【题型】证明题　【知识点】解析几何　【难度】medium
如图，已知$A(6,6\sqrt{3})$，$B(0,0)$，$C(12,0)$，直线$l:(k+\sqrt{3})x-y-2k=0$.

\vspace{3pt}
\noindent
(1)证明直线$l$经过某一定点，并求此定点坐标；

\noindent
(2)若直线$l$等分$\triangle ABC$的面积，求直线$l$的一般式方程；

\noindent
(3)若$P(2,2\sqrt{3})$，李老师站在点$P$用激光笔照出一束光线，依次由$BC$（反射点为$K$）、$AC$（反射点为$I$）反射后，光斑落在$P$点，求入射光线$PK$的直线方程.
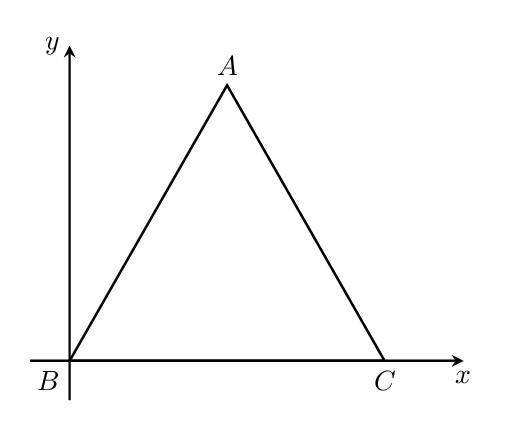
【解答】
\vspace{8pt}
\noindent
\textbf{【答案】}
(1)证明见解析，定点坐标为$(2,2\sqrt{3})$；

\noindent
(2)$\sqrt{3}x+17y-36\sqrt{3}=0$；

\noindent
(3)$2x+\sqrt{3}y-10=0$.

\vspace{3pt}
\noindent
\textbf{【分析】}
(1) 整理得到$k(x-2)+(\sqrt{3}x-y)=0$，从而得到方程组，求出定点坐标；

\noindent
(2) 求出定点$P(2,2\sqrt{3})$在直线$AB$上，且$|AM|=8$，由$S_{\triangle AMD}=\dfrac{1}{2}S_{\triangle ABC}$得到$|AD|=\dfrac{3}{4}|AC|=9$，设出$D(x_0,y_0)$，由向量比例关系得到$D$点坐标，得到直线方程；

\noindent
(3) 作出辅助线，确定$P$关于$BC$和$AC$的对称点$P_1,P_2$，得到$k_{P_2P_1}=\dfrac{2\sqrt{3}}{3}$，由对称性得$k_{PK}=-\dfrac{2\sqrt{3}}{3}$，写成直线方程.

\vspace{5pt}
\noindent
\textbf{【解析】}
(1) 直线$l:(k+\sqrt{3})x-y-2k=0$可化为$k(x-2)+(\sqrt{3}x-y)=0$，

\noindent
令$\begin{cases}x-2=0 \\ \sqrt{3}x-y=0\end{cases}$，解得$\begin{cases}x=2 \\ y=2\sqrt{3}\end{cases}$，故直线$l$经过的定点坐标为$(2,2\sqrt{3})$；

\vspace{5pt}
\noindent
(2) 因为$A(6,6\sqrt{3})$，$B(0,0)$，$C(12,0)$，所以$|AB|=|AC|=|BC|=12$，

\noindent
由题意得直线$AB$方程为$y=\sqrt{3}x$，

\noindent
故直线$l$经过的定点$M(2,2\sqrt{3})$在直线$AB$上，所以$|AM|=\sqrt{(6-2)^2+(6\sqrt{3}-2\sqrt{3})^2}=8$，

\noindent
设直线$l$与$AC$交于点$D$，所以$S_{\triangle AMD}=\dfrac{1}{2}S_{\triangle ABC}$，

\noindent
即$\dfrac{1}{2}|AM||AD|\sin A=\dfrac{1}{2}\times\dfrac{1}{2}\times|AB||AC|\sin A$，所以$|AD|=\dfrac{3}{4}|AC|=9$，

\noindent
设$D(x_0,y_0)$，所以$\overrightarrow{AD}=\dfrac{3}{4}\overrightarrow{AC}$，即$(x_0-6,y_0-6\sqrt{3})=\dfrac{3}{4}(6,-6\sqrt{3})$，

\noindent
所以$x_0=\dfrac{21}{2}$，$y_0=\dfrac{3\sqrt{3}}{2}$，所以$D\left(\dfrac{21}{2},\dfrac{3\sqrt{3}}{2}\right)$，

\noindent
将$D$点坐标代入直线$l$的方程，解得$k=-\dfrac{18\sqrt{3}}{17}$，

\noindent
所以直线$l$的方程为$\sqrt{3}x+17y-36\sqrt{3}=0$；

\vspace{5pt}
\noindent
(3) 设$P$关于$BC$的对称点$P_1(2,-2\sqrt{3})$，关于$AC$的对称点$P_2(m,n)$，

\noindent
直线$AC$的方程为$\dfrac{y-0}{6\sqrt{3}-0}=\dfrac{x-12}{6-12}$，即$y=-\sqrt{3}(x-12)$，

\noindent
直线$AC$的方程为$y=-\sqrt{3}(x-12)$，所以$\begin{cases}\dfrac{n-2\sqrt{3}}{m-2}\cdot(-\sqrt{3})=-1 \\ \dfrac{n+2\sqrt{3}}{2}=-\sqrt{3}\left(\dfrac{m+2}{2}-12\right)\end{cases}$，

\noindent
解得$m=14,n=6\sqrt{3}$，所以$P_2(14,6\sqrt{3})$，

\noindent
由题意得$P_1,K,I,P_2$四点共线，$k_{P_2P_1}=\dfrac{2\sqrt{3}}{3}$，由对称性得$k_{PK}=-\dfrac{2\sqrt{3}}{3}$，

\noindent
所以入射光线$PK$的直线方程为$y-2\sqrt{3}=-\dfrac{2\sqrt{3}}{3}(x-2)$，

\noindent
即$2x+\sqrt{3}y-10=0$.

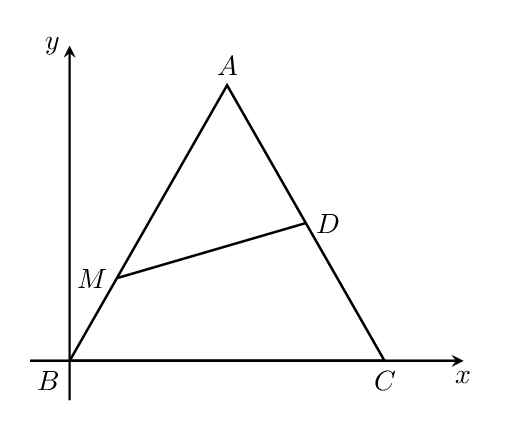
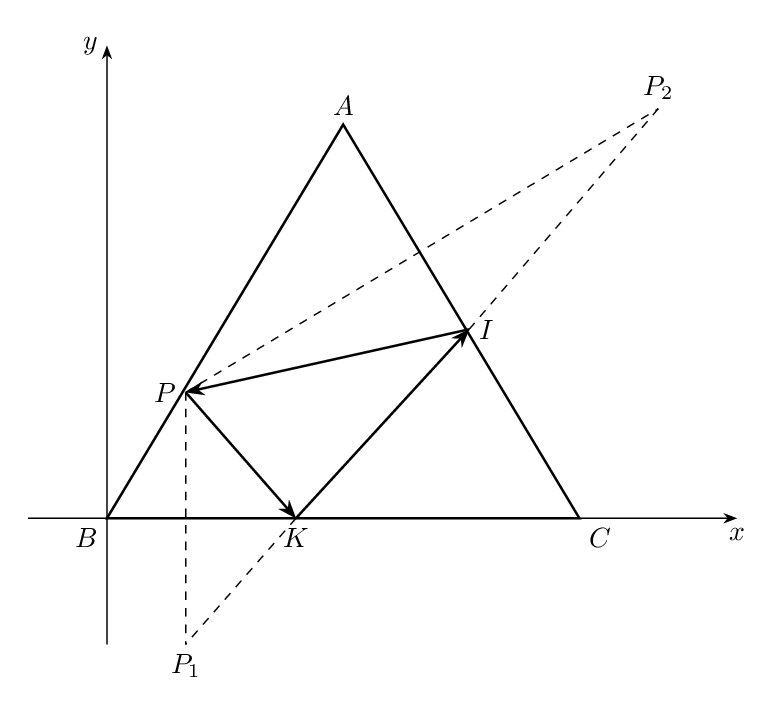